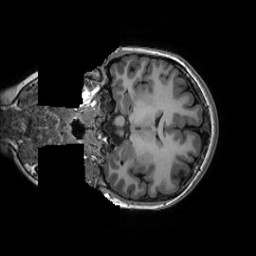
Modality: T1w
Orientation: coronal
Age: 22
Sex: female
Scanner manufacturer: ge
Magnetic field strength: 3 T
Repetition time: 0.007348 s
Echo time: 0.003036 s